Field crop: maize
Growth stage: 1
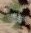
Species: chenopodium